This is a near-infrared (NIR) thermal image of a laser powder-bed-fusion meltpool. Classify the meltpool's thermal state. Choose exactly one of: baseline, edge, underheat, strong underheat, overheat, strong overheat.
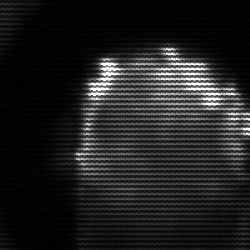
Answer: baseline